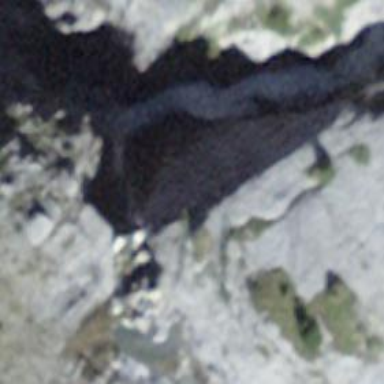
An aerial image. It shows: Natural cliff.